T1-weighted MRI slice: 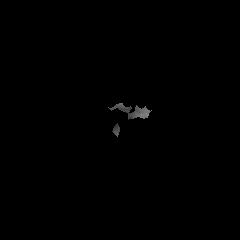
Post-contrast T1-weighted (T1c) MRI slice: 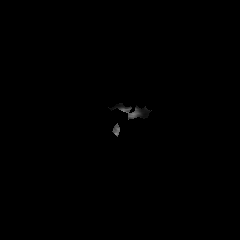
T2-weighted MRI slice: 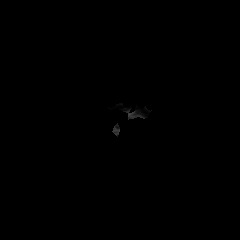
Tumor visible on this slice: no